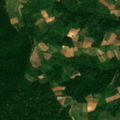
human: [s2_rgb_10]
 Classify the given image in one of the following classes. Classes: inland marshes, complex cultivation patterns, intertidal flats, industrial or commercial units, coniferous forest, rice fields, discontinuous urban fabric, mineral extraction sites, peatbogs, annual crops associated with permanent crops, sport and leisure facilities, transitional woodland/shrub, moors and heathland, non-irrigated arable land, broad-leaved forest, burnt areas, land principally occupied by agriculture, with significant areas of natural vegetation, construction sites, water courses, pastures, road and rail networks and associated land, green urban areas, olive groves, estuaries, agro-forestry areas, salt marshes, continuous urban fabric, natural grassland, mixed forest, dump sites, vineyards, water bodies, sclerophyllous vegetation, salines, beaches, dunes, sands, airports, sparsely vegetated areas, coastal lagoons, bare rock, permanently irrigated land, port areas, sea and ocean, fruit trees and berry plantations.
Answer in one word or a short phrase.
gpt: complex cultivation patterns, land principally occupied by agriculture, with significant areas of natural vegetation, broad-leaved forest